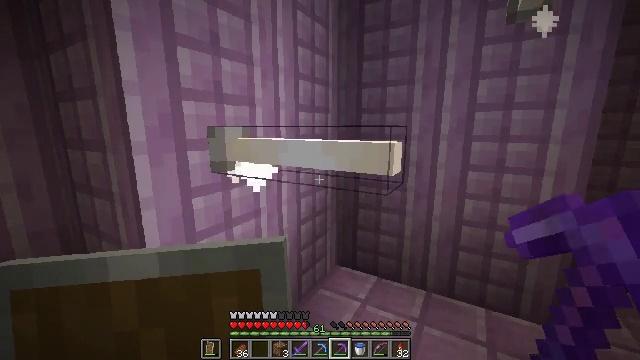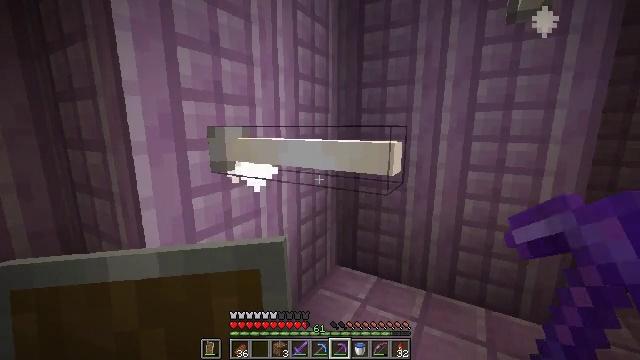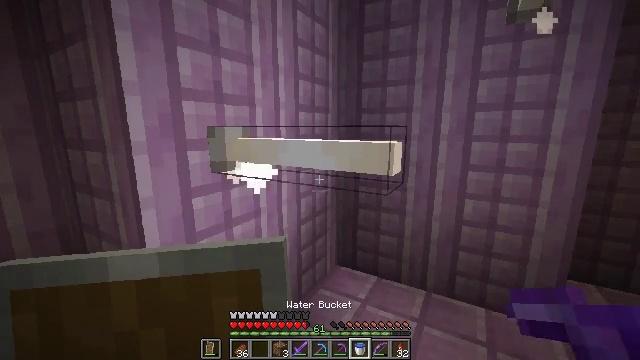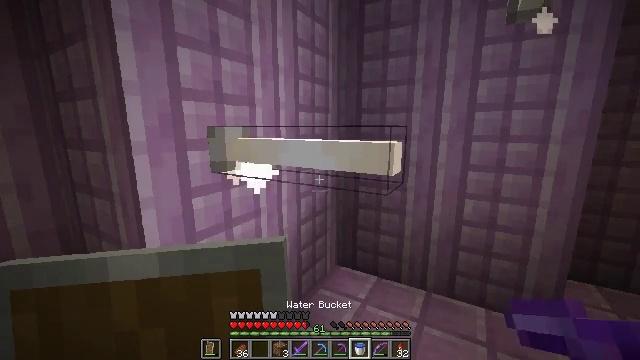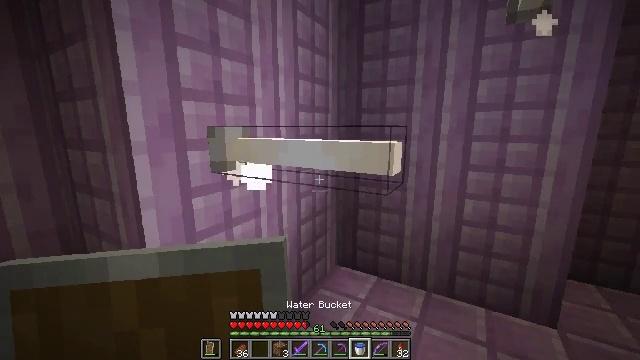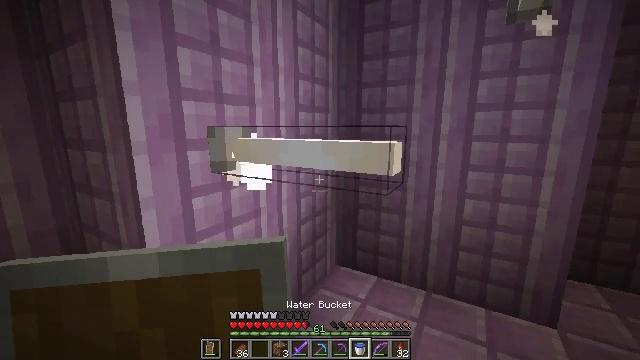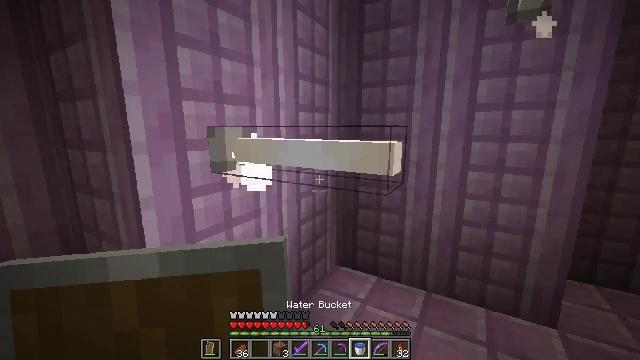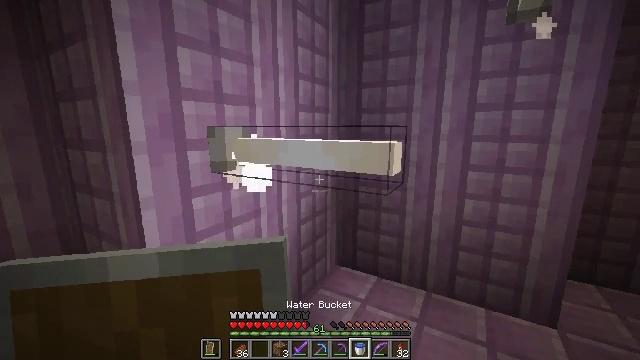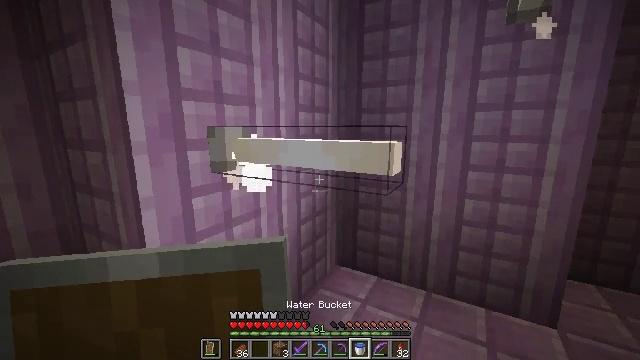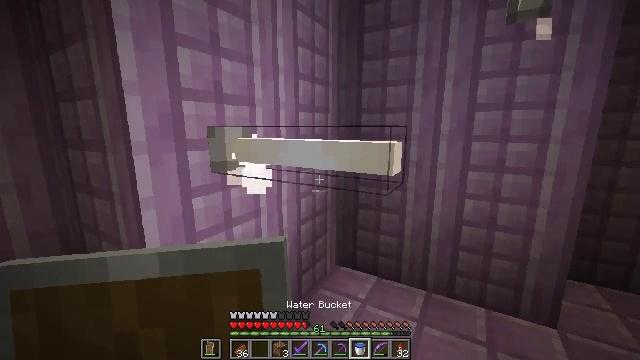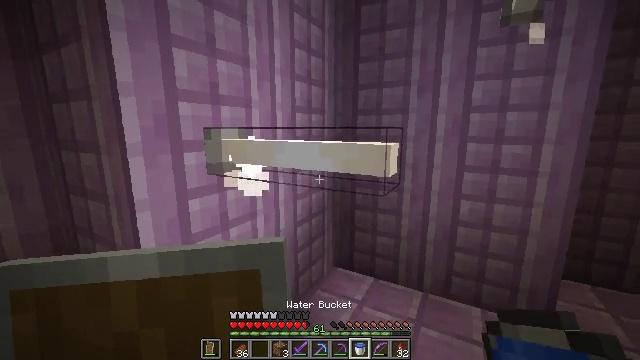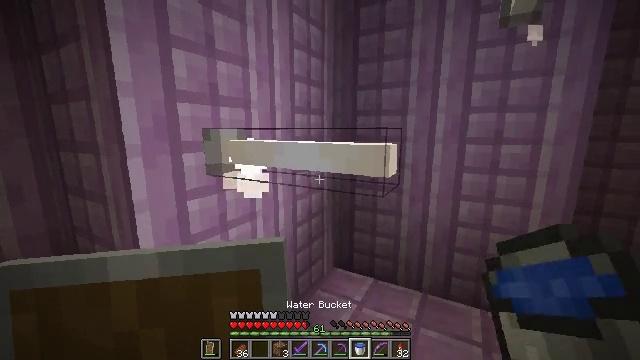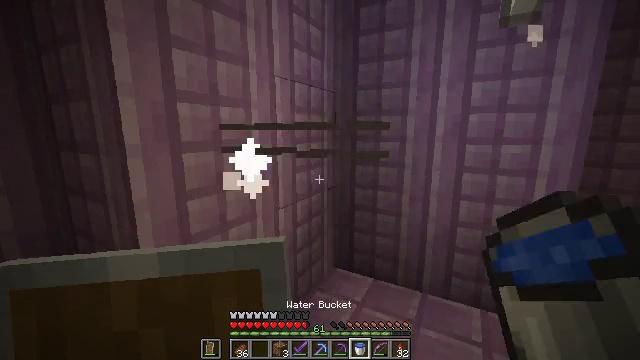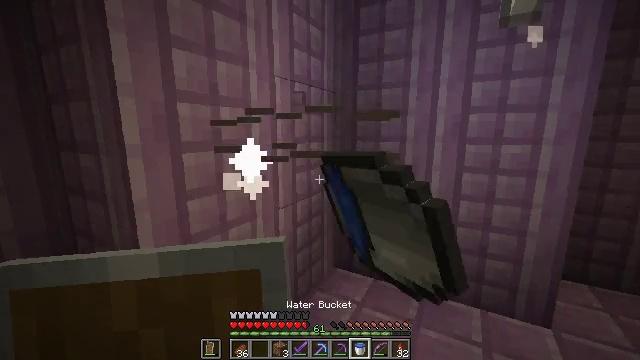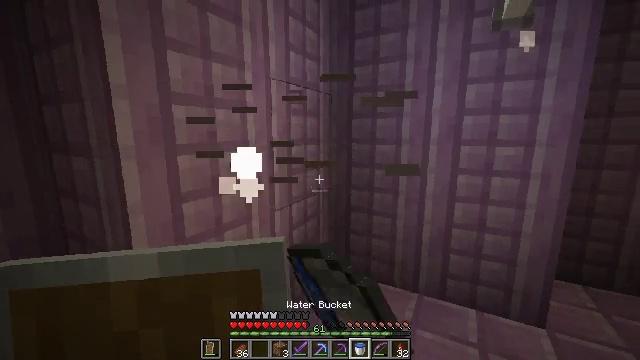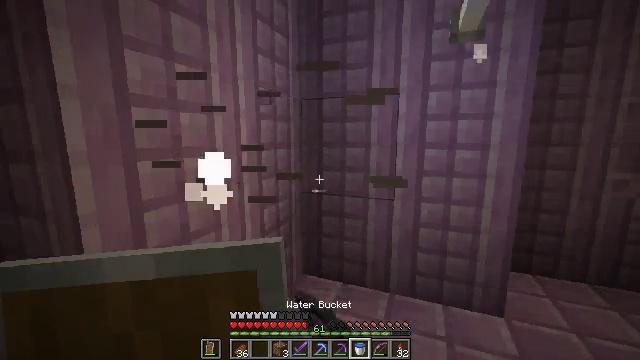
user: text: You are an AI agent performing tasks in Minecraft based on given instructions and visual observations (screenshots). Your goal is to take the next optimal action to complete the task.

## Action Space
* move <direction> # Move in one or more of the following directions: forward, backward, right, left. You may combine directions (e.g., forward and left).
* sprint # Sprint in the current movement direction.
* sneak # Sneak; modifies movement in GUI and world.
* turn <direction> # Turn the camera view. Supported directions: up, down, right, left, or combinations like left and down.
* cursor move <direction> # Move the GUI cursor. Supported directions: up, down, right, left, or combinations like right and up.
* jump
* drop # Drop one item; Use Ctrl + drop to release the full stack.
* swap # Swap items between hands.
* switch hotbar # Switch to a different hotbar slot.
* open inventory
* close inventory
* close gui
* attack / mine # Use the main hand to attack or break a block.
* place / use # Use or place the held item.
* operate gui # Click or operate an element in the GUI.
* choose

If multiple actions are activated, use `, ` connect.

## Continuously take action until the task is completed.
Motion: motion action
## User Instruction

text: Harvest the end rod for use.
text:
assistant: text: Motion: no_op
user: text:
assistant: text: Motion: no_op
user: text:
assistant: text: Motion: no_op
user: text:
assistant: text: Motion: no_op
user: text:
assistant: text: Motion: no_op
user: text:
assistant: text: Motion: no_op
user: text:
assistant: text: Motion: no_op
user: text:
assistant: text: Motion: no_op
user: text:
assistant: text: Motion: no_op
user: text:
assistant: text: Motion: no_op
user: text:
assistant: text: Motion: no_op
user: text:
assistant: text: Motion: attack / mine
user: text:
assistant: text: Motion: attack / mine
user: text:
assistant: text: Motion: no_op
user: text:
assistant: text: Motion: turn right
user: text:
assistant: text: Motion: turn right and up
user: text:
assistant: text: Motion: turn right and up
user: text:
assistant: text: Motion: turn right and up
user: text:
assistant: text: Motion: turn right and up
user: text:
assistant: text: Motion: turn right and up
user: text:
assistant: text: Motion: turn right and up
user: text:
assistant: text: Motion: turn right and up
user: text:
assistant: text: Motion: no_op
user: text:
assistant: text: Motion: no_op
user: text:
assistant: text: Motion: turn left and down
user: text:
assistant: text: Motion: turn left and down
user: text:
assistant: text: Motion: turn left and down
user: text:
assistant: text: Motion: no_op
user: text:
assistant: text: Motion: no_op
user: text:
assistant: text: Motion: attack / mine